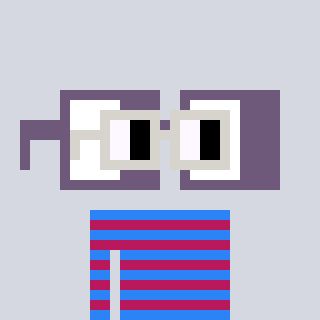
a pixel art character with square light gray glasses, a glasses-shaped head and a darkpink-colored body on a cool background